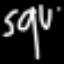
Label: squiggle